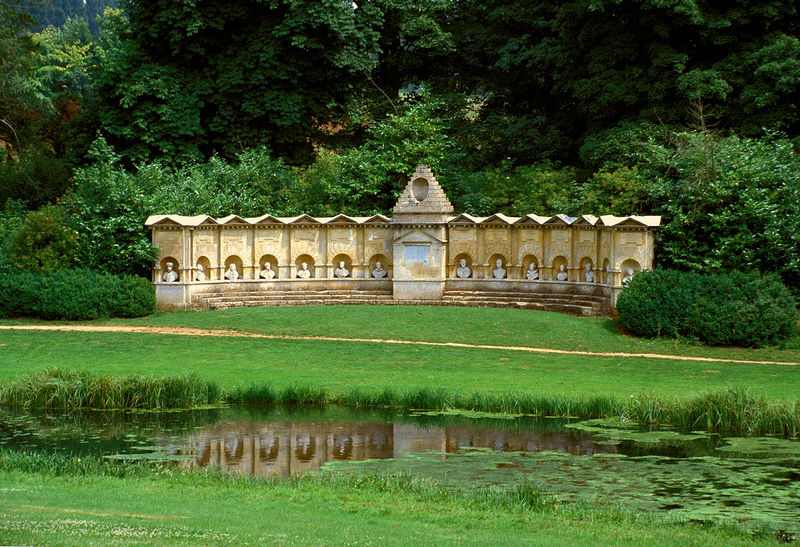
Titel: Elysian Fields, Temple of British Worthies
Künstler: William Kent
Standort: Stowe, Buckinghamshire
Institution: Stowe Landscape Gardens
Schlagwörter: baum, blätter, dunkel, laub, mann, wasser, weiß, bäume, fluss, gelb, grün, landschaft, ocker, see, teich, ufer, hell, marmor, schwarz, anlage, dach, gras, park, rasen, schloss, weg, wiese, wand, architektur, sockel, stein, bach, erde, feld, gräser, natur, schilf, spiegelung, strauch, busch, büsche, gebüsch, gewässer, pfad, sträucher, wege, wiesen, england, wald, turm, garten, skulptur, statue, bogen, spiegelbild, dächer, giebel, mauer, platz, figuren, treppe, tafel, dichter, büste, stufen, foto, photographie, bögen, außen, denkmal, künstler, photo, halbkreis, halbrund, skulpturen, statuen, sandstein, tümpel, seerosen, seerose, postament, büsten, pyramide, grabmal, strächer, nischen, rondell, rundbau, aedicula, rondel, landschaftsarchitektur, skultur, gepflegt, mal, außenbereich, urnen, stráucher, memorial, persönlichkeiten, nymphäum, büshe, ehrebmal, urnengrab, 14